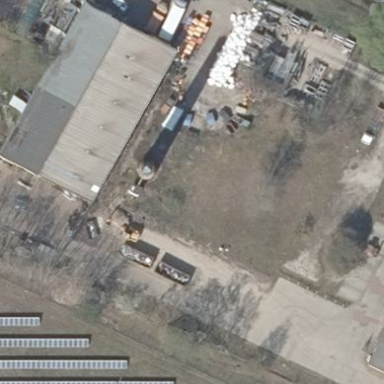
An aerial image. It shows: Recycling center that accepts scrap metal.